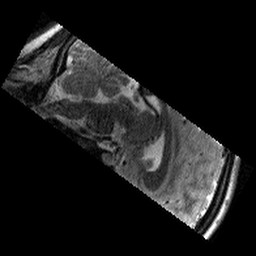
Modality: T2w
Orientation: sagittal
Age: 12
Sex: female
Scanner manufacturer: siemens
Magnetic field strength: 3 T
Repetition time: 9.23 s
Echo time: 0.067 s